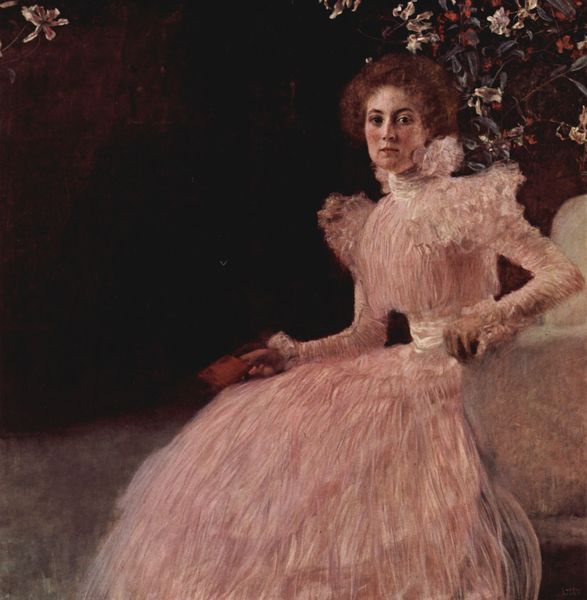
Titel: Porträt der Sonja Knips
Künstler: Gustav Klimt
Standort: Wien
Institution: Österreichische Galerie im Belvedere
Schlagwörter: baum, blätter, dunkel, gemälde, hand, körper, laub, weiß, impressionismus, mädchen, sitzen, äste, blume, blumen, braun, degas, elegant, finger, frankreich, frau, frisur, grau, haar, hell, hintergrund, kleid, mund, nase, ohrring, schwarz, stirn, stuhl, szene, blick, blüte, blüten, dame, gras, gürtel, rasen, rose, rot, tuch, weg, wiese, fächer, rock, schleife, jung, wand, arm, arme, augen, falten, federn, gesicht, kragen, lang, samt, spitze, ärmel, bildnis, hals, halskrause, hände, portrait, porträt, reiche, spiegel, öl, natur, strauch, zweige, boden, haare, pose, sessel, sitzend, stoff, adel, ohrringe, spitzen, augenbrauen, hübsch, locken, ohren, rosa, rouge, schulter, schultern, schön, seide, wald, garten, vase, adelige, fell, adlig, taille, wangen, sofa, armlehne, sitz, tüll, backen, linien, blue, chair, hands, oil, red, white, black, chaise, collar, dark, dress, duktus, face, female, gray, green, hair, jugendstil, lace, lady, nose, painting, polster, salon, sit, sitting, sitzende, skirt, woman, ernst, brauen, pupillen, sitzt, festhalten, flowers, hochgesteckt, pink, strauss, brown, hochsteckfrisur, rüsche, rüschen, schoß, naht, klimt, make up, frühling, abbild, ton in ton, blumenstrauss, blühend, griff, buch, schönheit, lockig, faust, stehkragen, tasche, lilie, brokat, karte, taschentuch, wangenknochen, dunke, flower, brief, rotblond, tree, leder, girl, young, blumenstock, eyes, sash, leicht, adelig, grass, garden, night, gerafft, lilien, bodice, gaze, oval, shadow, mouth, fee, kirschbaum, curls, korsage, letter, monet, renoir, royal, leaves, neck, börse, shoes, impressionist, lips, weisses kleid, resting, skizziert, paint, kirschblüte, polstersessel, bespannung, täschchen, tan, duftig, dance, bow, rest, realistic, gase, ruffles, geldbörse, sleeves, rpschen, tull, serious, schuh, aufgen, slim, couch, aat, böüten, hellbeige, lusftig, raot, wäume, cuffs, handschuh, stzen, curly hair, frills, curly, card, lilies, waist, purse, spiotzen, gauze, frilly, envelope, black', capped, chiin, pink lady, sitting on ouch, medam, emily, fress, restings, srrious